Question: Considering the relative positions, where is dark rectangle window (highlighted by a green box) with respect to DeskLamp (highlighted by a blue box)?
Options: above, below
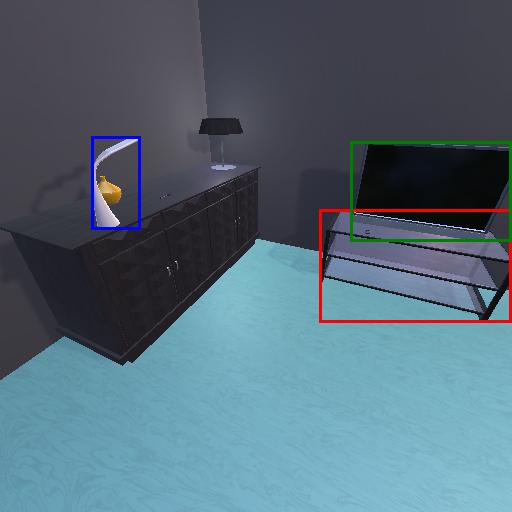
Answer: above